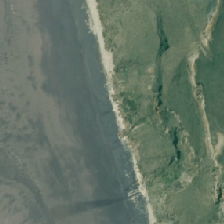
Land cover: grose_broom